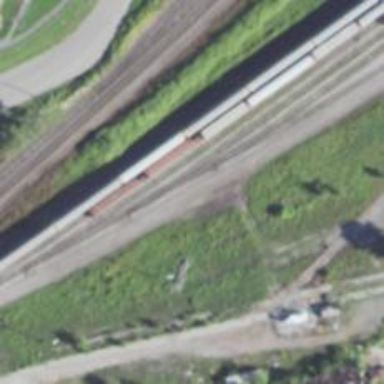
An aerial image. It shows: Abandoned railway yard.